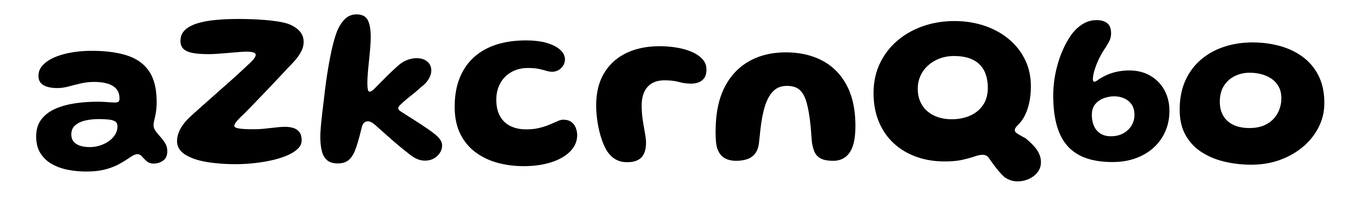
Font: Gluten_SemiBold